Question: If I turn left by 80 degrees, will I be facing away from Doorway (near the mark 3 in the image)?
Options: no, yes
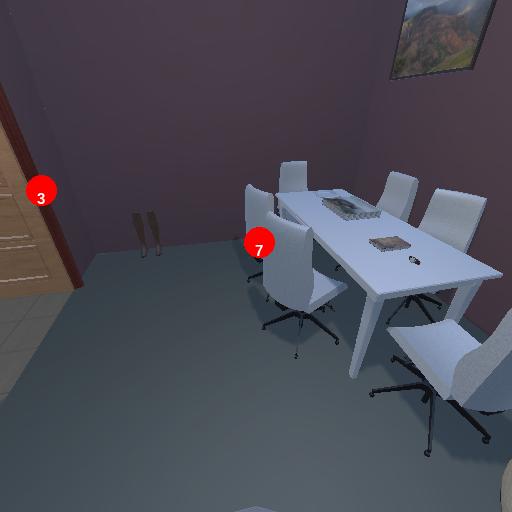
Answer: no